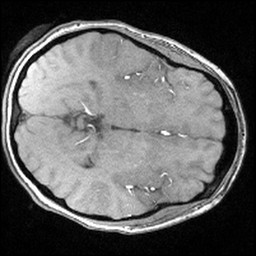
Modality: angio
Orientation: axial
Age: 29
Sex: female
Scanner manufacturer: siemens
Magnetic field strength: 3 T
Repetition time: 0.025 s
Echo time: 0.00334 s